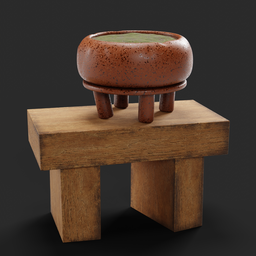
Label: decoration